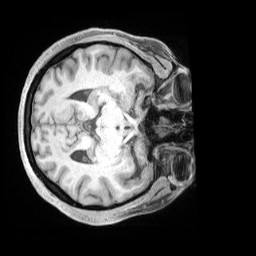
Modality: T1w
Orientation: axial
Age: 31
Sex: female
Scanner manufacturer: siemens
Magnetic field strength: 3 T
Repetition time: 2 s
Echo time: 0.00211 s